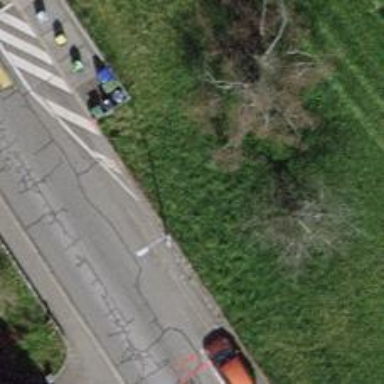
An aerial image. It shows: Cycle barrier.